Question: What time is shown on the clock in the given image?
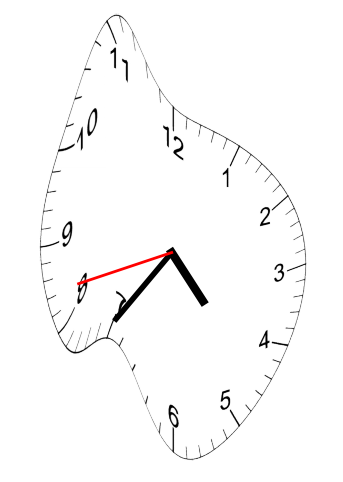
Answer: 04:35:42